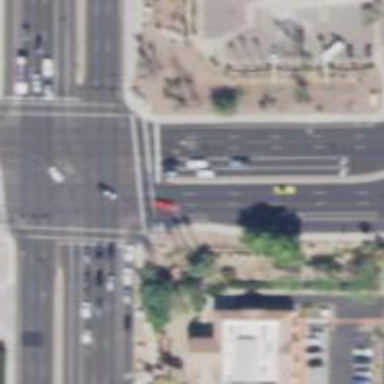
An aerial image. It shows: Solid stop line on the road.